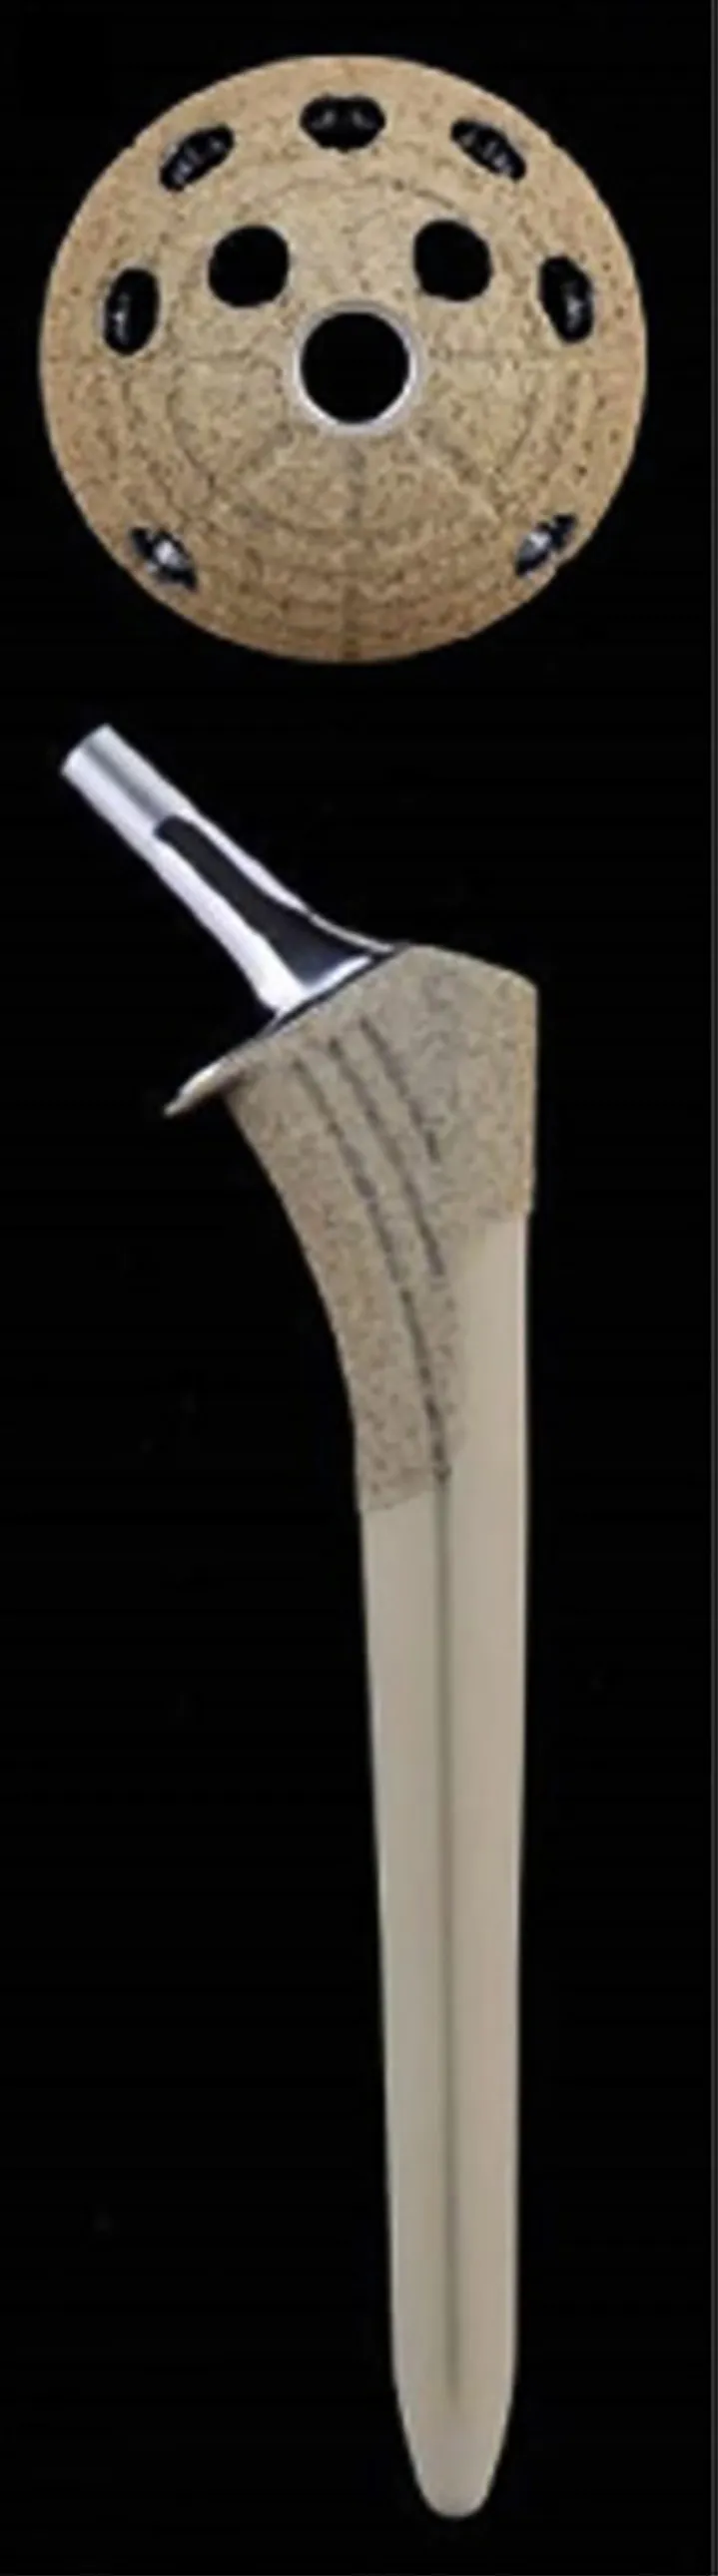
Silver-containing hydroxyapatite coating implant.
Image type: radiology (ct)